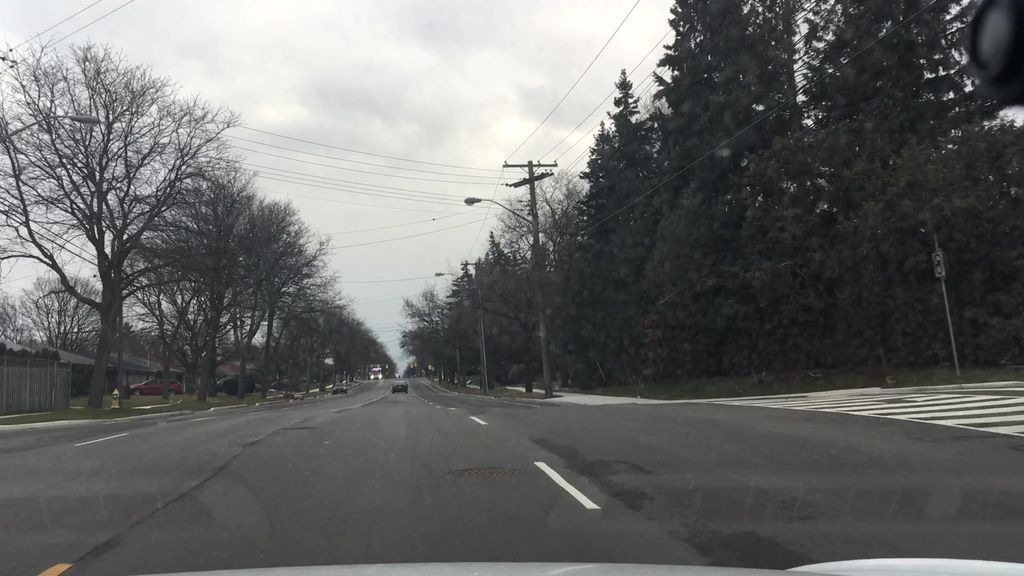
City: toronto